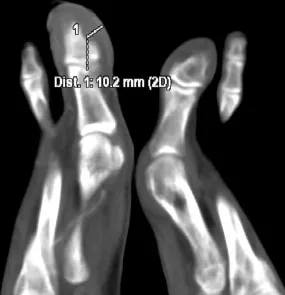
Thickening of the soft tissues of the big toe up to 10 mm.
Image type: radiology (ct)